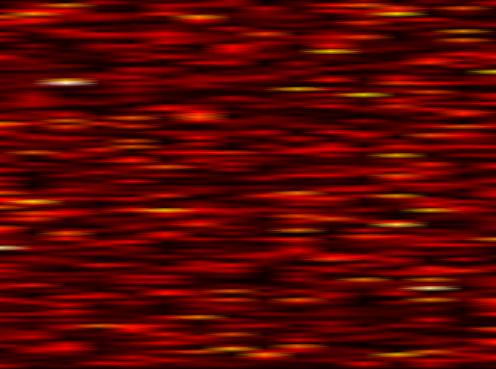
Label: OFDM